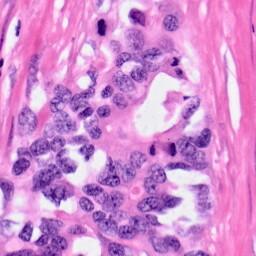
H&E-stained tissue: Pancreatic